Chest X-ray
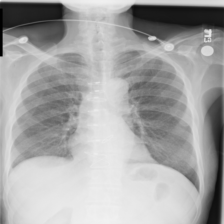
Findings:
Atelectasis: negative
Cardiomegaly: negative
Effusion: negative
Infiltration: negative
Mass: negative
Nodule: negative
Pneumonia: negative
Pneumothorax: negative
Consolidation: negative
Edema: negative
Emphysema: negative
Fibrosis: negative
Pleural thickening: negative
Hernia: negative